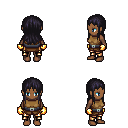
a pixel art fantasy rpg character, female body template, human, dark skin, leather chest armor, gold greaves, raven unkempt hairstyle, gold gloves, four views (front, back, left, right), 2x2 character sprite sheet, small pixel art, hard edges, no anti-aliasing